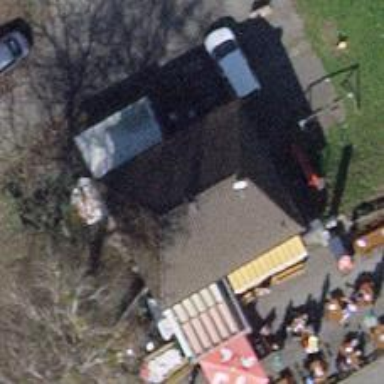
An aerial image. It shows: Restaurant.